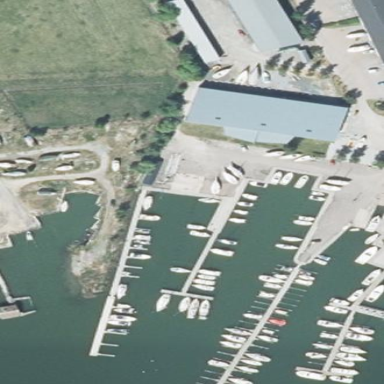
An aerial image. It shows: Marina area for leisure land.